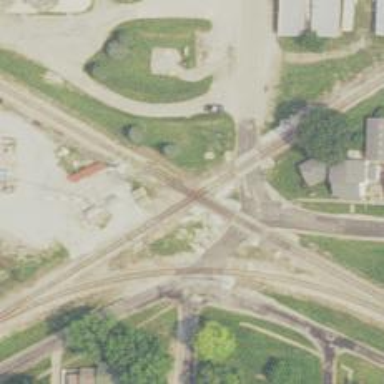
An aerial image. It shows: Railway crossing.